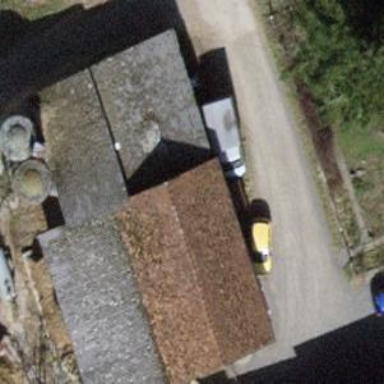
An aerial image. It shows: Farmyard area.